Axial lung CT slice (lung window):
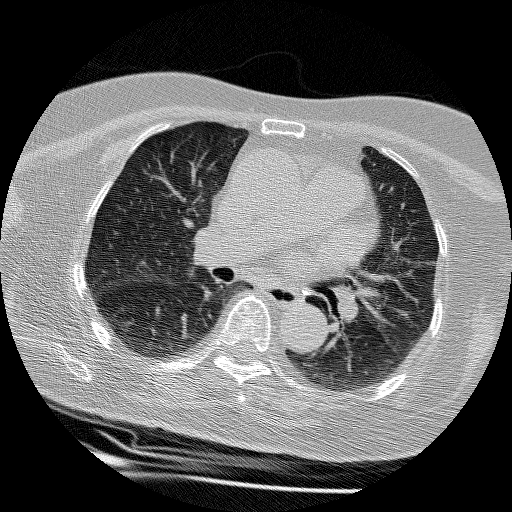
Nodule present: no